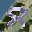
Label: 8